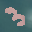
Label: 3